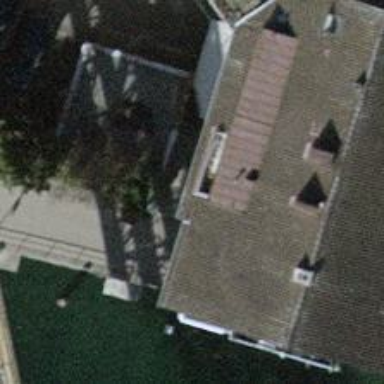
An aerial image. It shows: Boat shop.